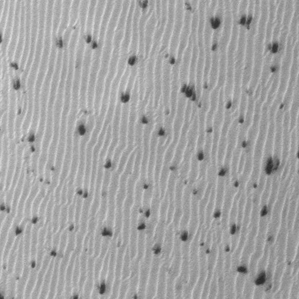
Label: frost